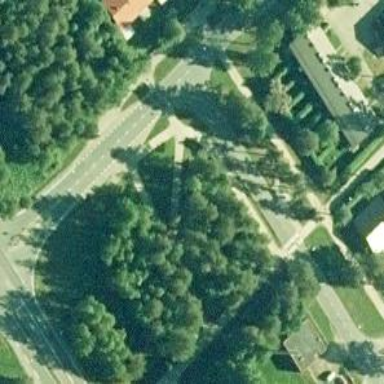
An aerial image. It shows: Cycleway.